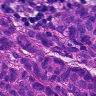
Metastatic tissue present: yes